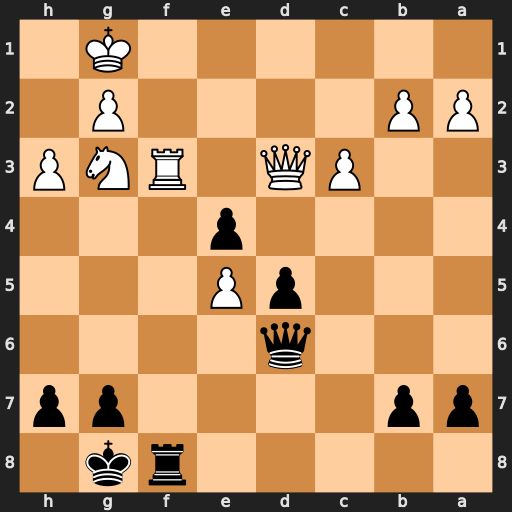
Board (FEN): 5rk1/pp4pp/3q4/3pP3/4p3/2PQ1RNP/PP4P1/6K1
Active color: b
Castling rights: -
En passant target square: -
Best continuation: Qb6+ Qe3 exf3 Qxb6 axb6